Question: I'm building a straightforward processing pipeline where an item is fetched as an input, it is being operated by multiple processors in a sequential manner and finally it is output. Image below describes the overall architecture:

: Pipeline is fetching items from the provider as quickly as it can. As soon as an item is fetched, it is passed to the processors. Once an item is processed, the output is notified. While an individual item is processed in a sequential manner, multiple items may be processed in parallel (depending on how fast they are fetched from the provider).
The 'IObservable' created and returned from the pipeline looks like this:
'''
return Observable.Create<T>(async observer =>
{
while (_provider.HasNext)
{
T item = await _provider.GetNextAsync();
observer.OnNext(item);
}
}).SelectMany(item => Observable.FromAsync(() =>
_processors.Aggregate(
seed: Task.FromResult(item),
func: (current, processor) => current.ContinueWith( // Append continuations.
previous => processor.ProcessAsync(previous.Result))
.Unwrap()))); // We need to unwrap Task{T} from Task{Task{T}};
'''
: I need a control mechanism which controls .
For example, if , then that would result in the following workflow:
1. Item 1 is fetched and passed to the processors.
2. Item 2 is fetched and passed to the processors.
3. Item 3 is fetched and passed to the processors.
4. Item 1 completed processing.
5. Item 4 is fetched and passed to the processors.
6. Item 3 completed processing.
7. Item 5 is fetched and passed to the processors.
8. Etc...
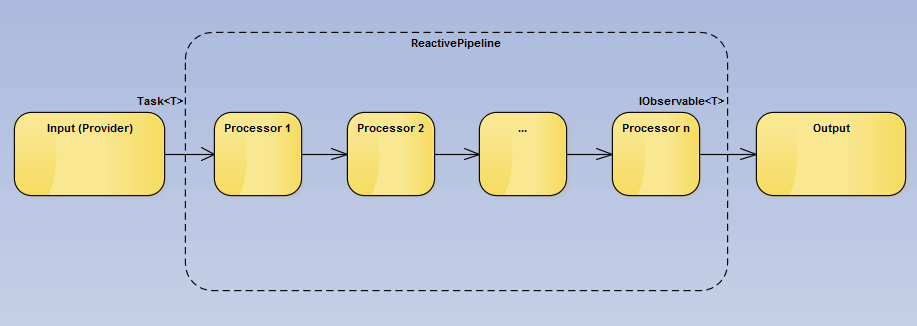
Answer: 'Merge' provides an overload which takes a <URL>.
Its signature looks like: 'IObservable<T> Merge<T>(this IObservable<IObservable<T>> source, int maxConcurrency);'
Here is what it would look like with your example (I refactored some of the other code as well, which you can take or leave):
'''
return Observable
//Reactive while loop also takes care of the onComplete for you
.While(() => _provider.HasNext,
Observable.FromAsync(_provider.GetNextAsync))
//Makes return items that will only execute after subscription
.Select(item => Observable.Defer(() => {
return _processers.Aggregate(
seed: Observable.Return(item),
func: (current, processor) => current.SelectMany(processor.ProcessAsync));
}))
//Only allow 3 streams to be execute in parallel.
.Merge(3);
'''
To break down what this does,
1. While will check each iteration, if _provider.HasNext is true, if so then it will resubscribe to get the next value for _provider, otherwise it emits onCompleted
2. Inside of select a new observable stream is created, but not yet evaluated by using Defer
3. The returned IObservable<IObservable<T>> is passed to Merge which subscribes to a max of 3 observables simultaneously.
4. The inner observable finally evaluates when it is subscribed to.
If you also need to control the number of parallel requests you need to get a little trickier, since you will need to signal that your 'Observable' is ready for new values:
'''
return Observable.Create<T>(observer =>
{
var subject = new Subject<Unit>();
var disposable = new CompositeDisposable(subject);
disposable.Add(subject
//This will complete when provider has run out of values
.TakeWhile(_ => _provider.HasNext)
.SelectMany(
_ => _provider.GetNextAsync(),
(_, item) =>
{
return _processors
.Aggregate(
seed: Observable.Return(item),
func: (current, processor) => current.SelectMany(processor.ProcessAsync))
//Could also use 'Finally' here, this signals the chain
//to start on the next item.
.Do(dontCare => {}, () => subject.OnNext(Unit.Default));
}
)
.Merge(3)
.Subscribe(observer));
//Queue up 3 requests for the initial kickoff
disposable.Add(Observable.Repeat(Unit.Default, 3).Subscribe(subject.OnNext));
return disposable;
});
'''